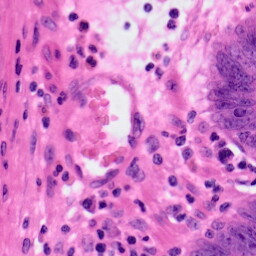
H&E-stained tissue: Colon